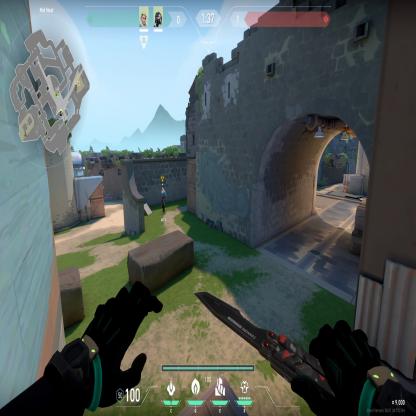
Label: teammate